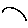
Label: cloud